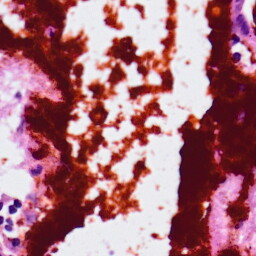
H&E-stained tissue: Lung